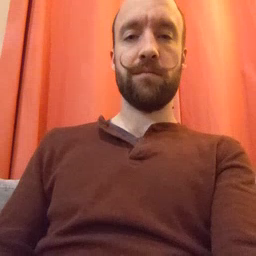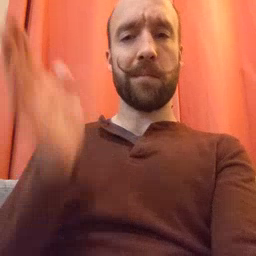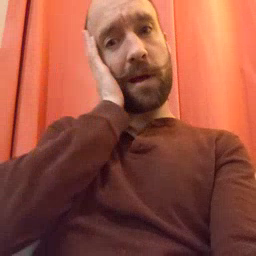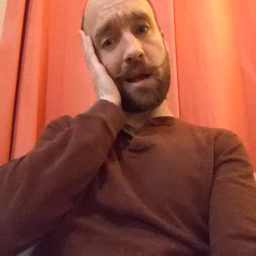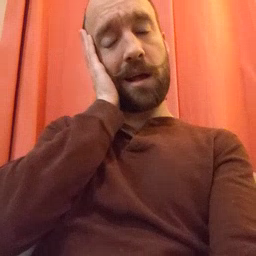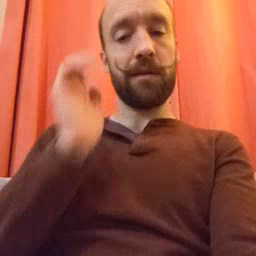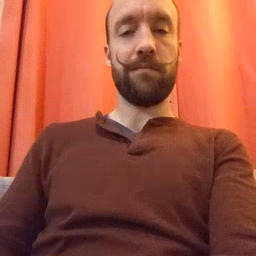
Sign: bed